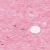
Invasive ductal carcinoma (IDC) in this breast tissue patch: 0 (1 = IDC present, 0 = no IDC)